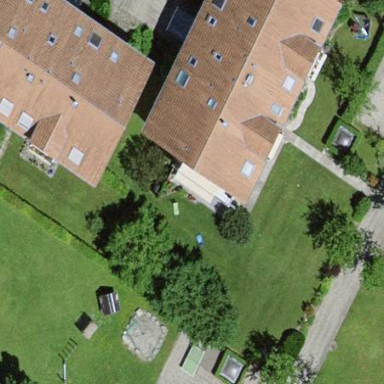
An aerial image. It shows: Residential building.